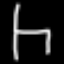
Label: chair